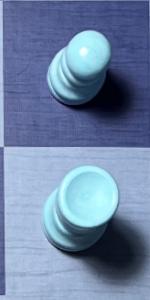
Label: Rook_White